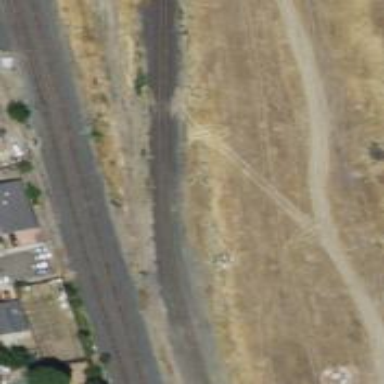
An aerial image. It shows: Railway track.